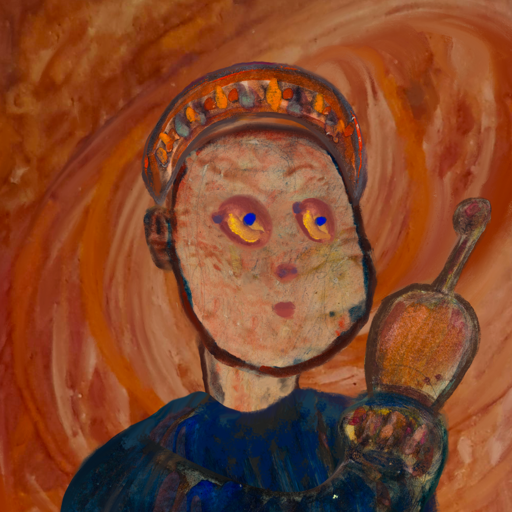
Background: Pious_Lady, Head And Neck Side: Orphan, Face Side: Mother_And_Son_Son, Bust: Pipe, Hair Side: Blank, Head Accessory: Hypocrite, Second Necklace: Blank, Necklace: Blank, Baby: Blank